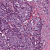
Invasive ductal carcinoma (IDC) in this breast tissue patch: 1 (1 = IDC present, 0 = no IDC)